Chest X-ray:
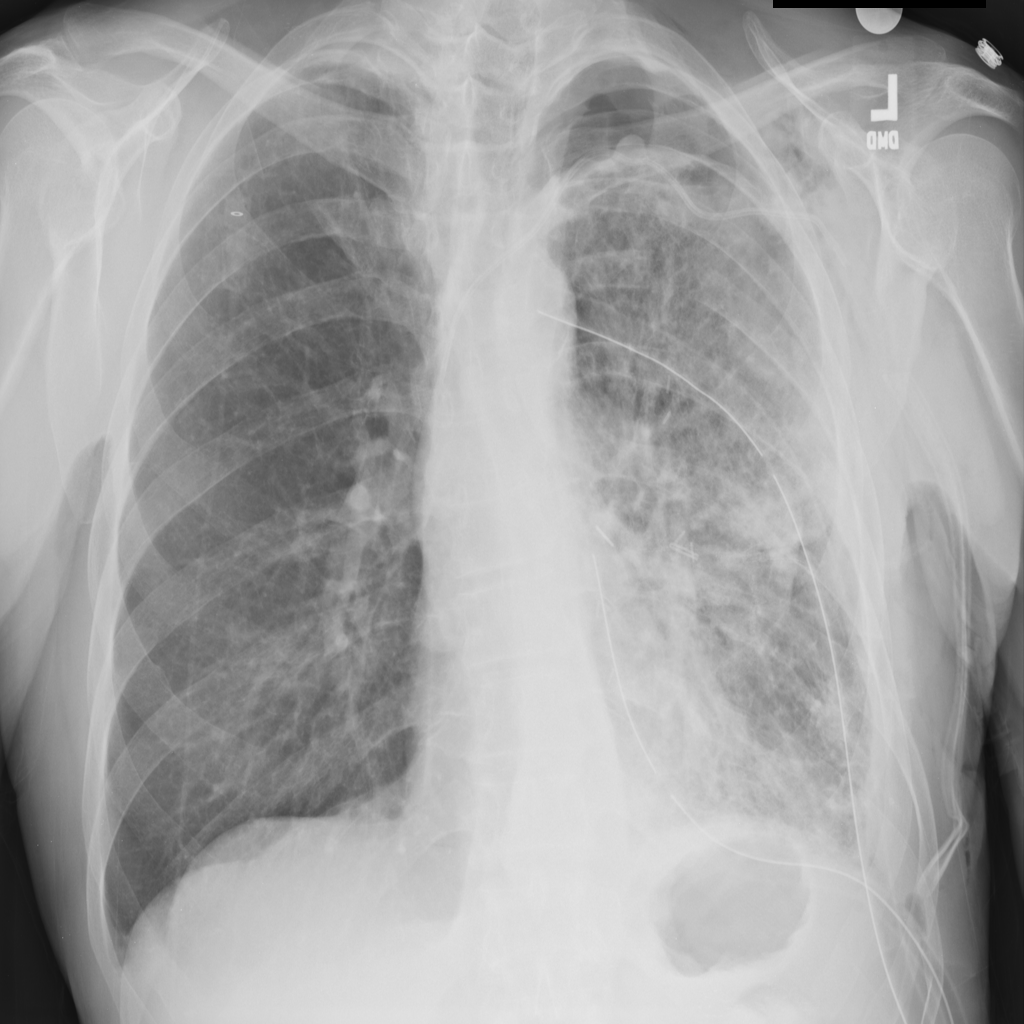
Findings: Pneumothorax, Consolidation, Effusion
No abnormal finding: no